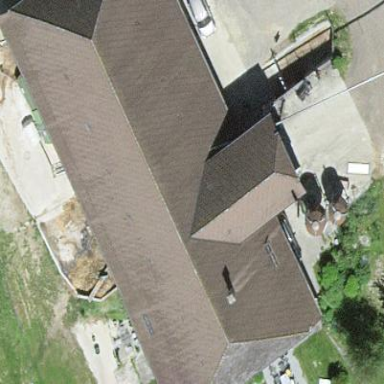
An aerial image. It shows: Farm building.